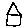
Label: house